Field crop: maize
Growth stage: 1
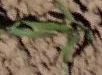
Species: maize